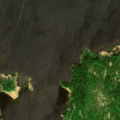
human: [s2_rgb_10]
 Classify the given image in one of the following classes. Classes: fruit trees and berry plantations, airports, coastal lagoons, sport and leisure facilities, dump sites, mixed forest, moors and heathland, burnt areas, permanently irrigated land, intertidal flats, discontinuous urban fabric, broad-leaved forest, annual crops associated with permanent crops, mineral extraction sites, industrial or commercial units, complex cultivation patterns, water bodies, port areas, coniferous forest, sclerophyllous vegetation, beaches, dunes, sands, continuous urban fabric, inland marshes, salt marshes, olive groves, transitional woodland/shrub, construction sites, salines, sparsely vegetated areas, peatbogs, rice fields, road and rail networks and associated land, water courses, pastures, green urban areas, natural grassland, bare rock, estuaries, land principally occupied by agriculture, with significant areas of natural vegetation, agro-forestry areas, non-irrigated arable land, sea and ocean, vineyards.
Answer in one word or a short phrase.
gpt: mixed forest, sea and ocean